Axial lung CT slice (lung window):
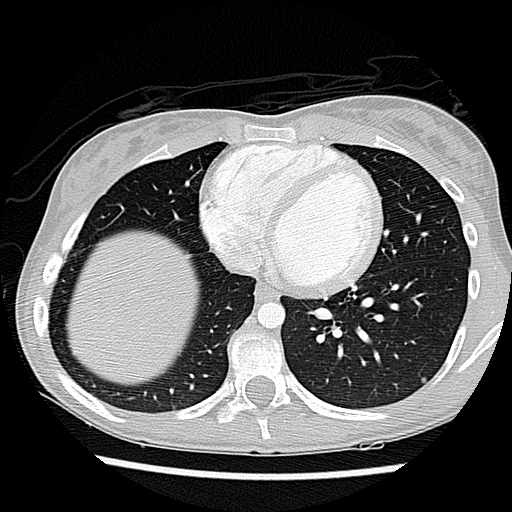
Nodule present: yes
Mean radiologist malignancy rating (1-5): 2.5